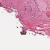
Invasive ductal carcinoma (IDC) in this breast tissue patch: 0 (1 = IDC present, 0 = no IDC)